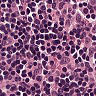
Metastatic tissue present: no